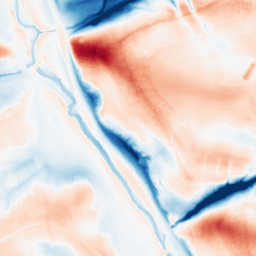
Category: classical
Decomposition family: gaussian_anisotropic
Decomposition parameters: sigma_x: 5
sigma_y: 20
Upsampling method: cubic_catmull_rom
Upsampling parameters: scale: 8
Upsampling scale: 8